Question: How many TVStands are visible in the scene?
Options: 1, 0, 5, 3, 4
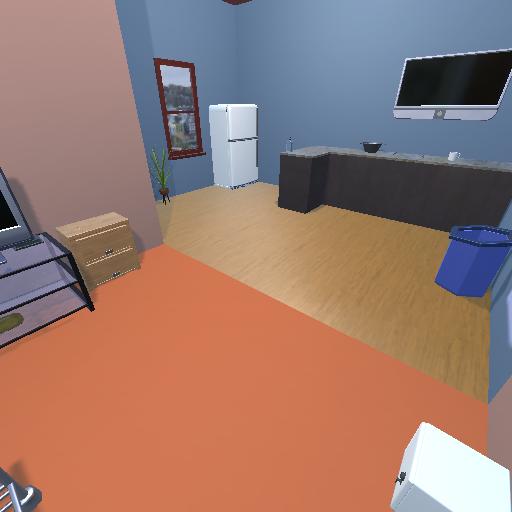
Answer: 1